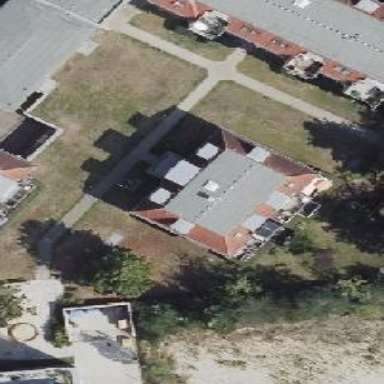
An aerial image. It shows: Apartment building with distinctive corner saltbox roof shape.